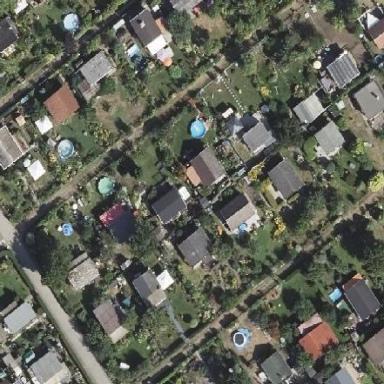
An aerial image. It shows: Plot in the allotments.